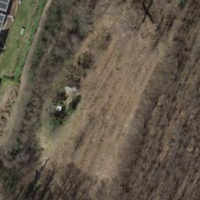
EUNIS habitat code: 53
Species observed at this site:
Euonymus europaeus